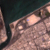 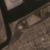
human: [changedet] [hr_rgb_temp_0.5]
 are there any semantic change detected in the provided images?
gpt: An island was built near the shore.